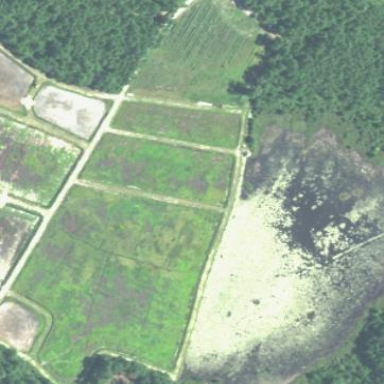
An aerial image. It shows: Bog wetland area.